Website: walmart
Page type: payment
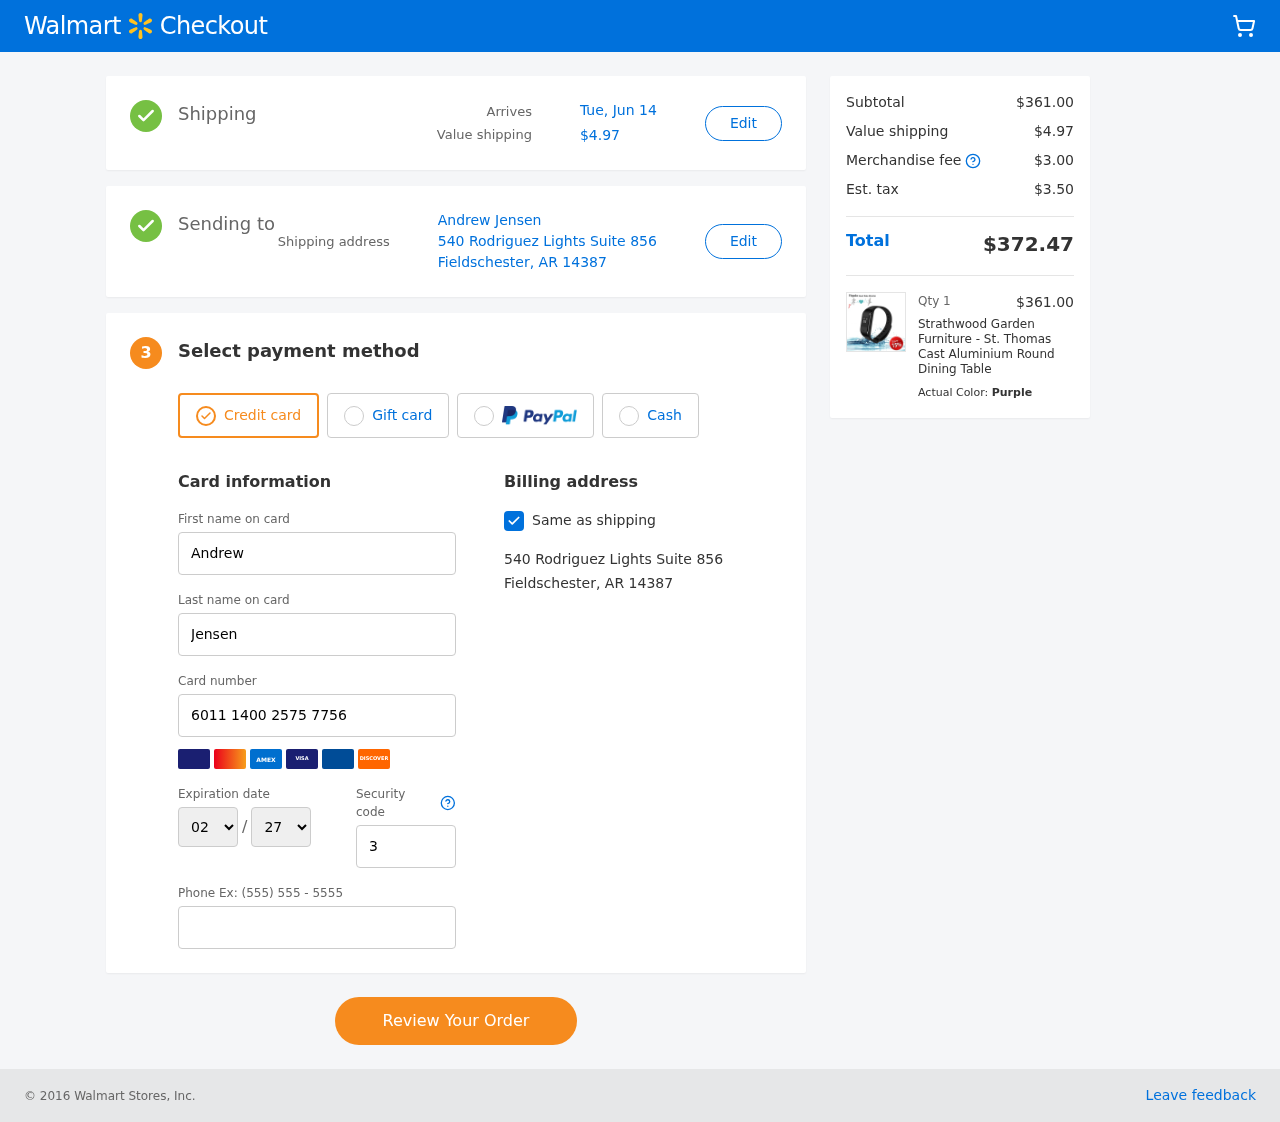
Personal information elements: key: PII_CARD_EXPIRY_MONTH
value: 02
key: PII_CARD_EXPIRY_YEAR
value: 27
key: PII_CITY_STATE_ZIP
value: Fieldschester, AR 14387
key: PII_FULLNAME
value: Andrew Jensen
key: PII_STREET
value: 540 Rodriguez Lights Suite 856
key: PII_FIRSTNAME
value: Andrew
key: PII_LASTNAME
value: Jensen
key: PII_CARD_NUMBER
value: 6011 1400 2575 7756
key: PII_CARD_CVV
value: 354
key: PII_PHONE
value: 9195297371
Product elements: key: PRODUCT1_NAME
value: Strathwood Garden Furniture - St. Thomas Cast Aluminium Round Dining Table
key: PRODUCT1_PRICE
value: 361
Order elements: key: ORDER_DELIVERY_DATE
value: Tue, Jun 14
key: ORDER_SHIPPING_COST
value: $4.97
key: ORDER_SUBTOTAL
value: $361.00
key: ORDER_MERCHANDISE_FEE
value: $3.00
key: ORDER_TAX
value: $3.50
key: ORDER_TOTAL
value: $372.47
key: ORDER_NUM_ITEMS
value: Qty 1